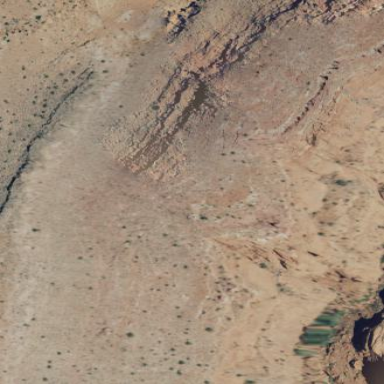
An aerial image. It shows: Natural cliff.